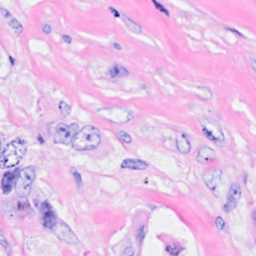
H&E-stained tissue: Breast